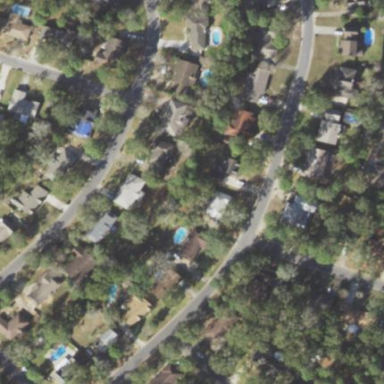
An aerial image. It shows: This residential area consists of single-family homes.